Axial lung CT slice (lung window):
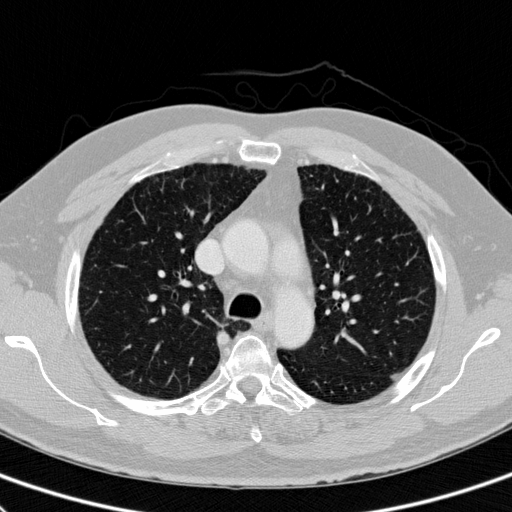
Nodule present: no